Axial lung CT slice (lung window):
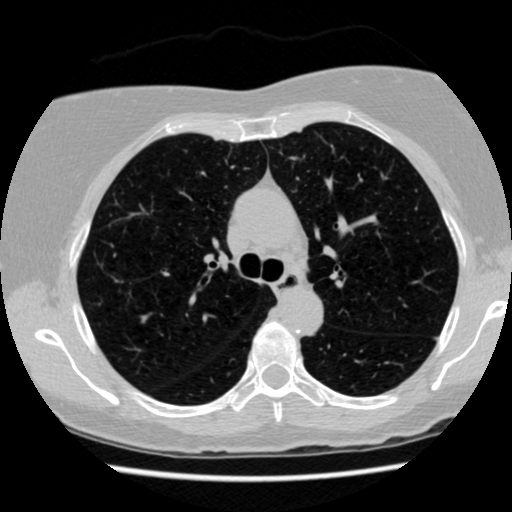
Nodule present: no